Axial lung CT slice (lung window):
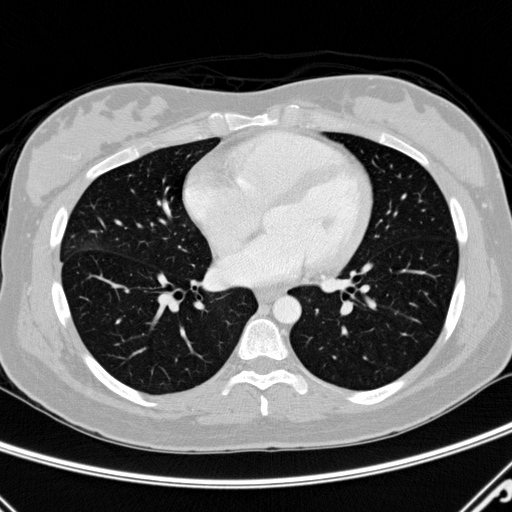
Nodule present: no